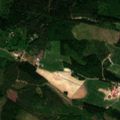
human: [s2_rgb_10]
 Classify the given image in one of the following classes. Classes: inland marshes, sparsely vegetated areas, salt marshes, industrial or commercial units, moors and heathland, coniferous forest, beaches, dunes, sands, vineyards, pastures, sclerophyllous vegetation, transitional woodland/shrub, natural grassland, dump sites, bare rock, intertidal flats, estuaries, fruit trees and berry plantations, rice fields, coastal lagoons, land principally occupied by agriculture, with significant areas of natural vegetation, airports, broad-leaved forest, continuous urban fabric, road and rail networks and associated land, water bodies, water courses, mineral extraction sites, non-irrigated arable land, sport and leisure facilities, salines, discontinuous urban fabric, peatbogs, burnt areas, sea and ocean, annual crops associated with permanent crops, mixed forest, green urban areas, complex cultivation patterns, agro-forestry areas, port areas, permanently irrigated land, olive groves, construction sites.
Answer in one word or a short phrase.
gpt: non-irrigated arable land, coniferous forest, mixed forest